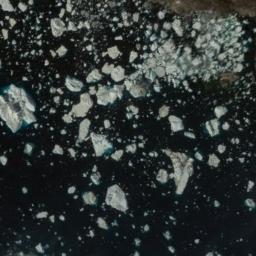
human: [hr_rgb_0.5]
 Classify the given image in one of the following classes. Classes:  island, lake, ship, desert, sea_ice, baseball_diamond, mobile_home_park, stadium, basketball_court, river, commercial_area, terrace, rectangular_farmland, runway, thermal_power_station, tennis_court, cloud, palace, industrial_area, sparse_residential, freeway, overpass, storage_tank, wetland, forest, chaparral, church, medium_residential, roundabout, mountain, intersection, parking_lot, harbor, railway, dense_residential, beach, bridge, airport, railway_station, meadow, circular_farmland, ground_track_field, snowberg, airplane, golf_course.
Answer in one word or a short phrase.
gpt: sea_ice